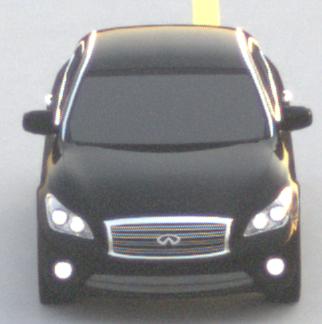
Make: Infiniti
Model: M 37
Detailed model: M (Y51)
Model produced from: 2010/10
Model produced until: 2013/11
Doors: 4
Color: black
Road condition: dry road
Daytime: sunrise or sunset
Contrast: low contrast